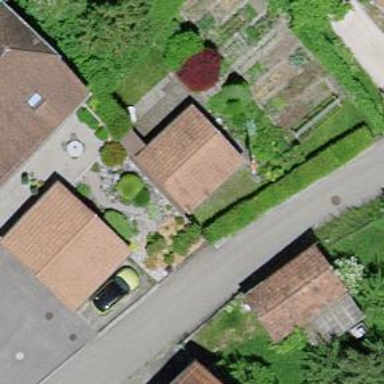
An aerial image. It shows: Shed.